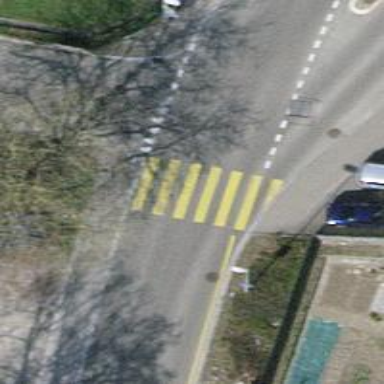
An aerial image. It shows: Asphalt footway with marked zebra crossing.